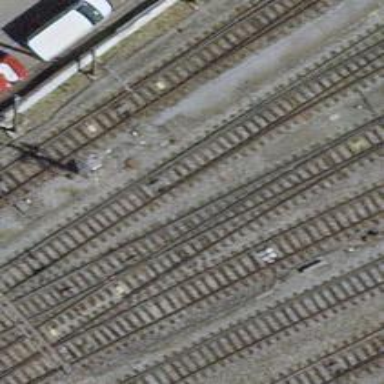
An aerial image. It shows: Rail siding with electrified tracks using contact line.